Field crop: tomato
Growth stage: 1
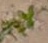
Species: portulaca